Aerial crown-view tile of a tropical tree (Barro Colorado Island, Panama), acquired 20250217:
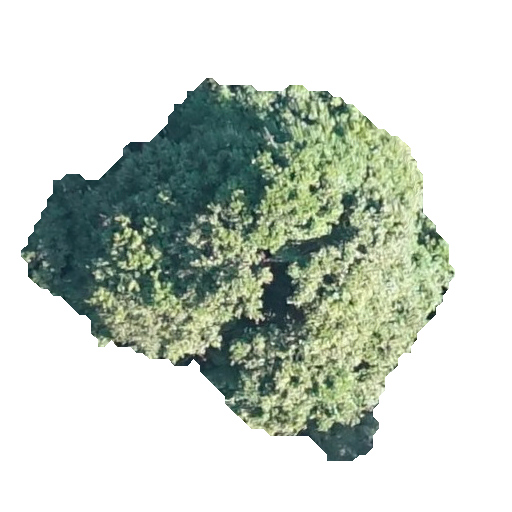
Species: Prioria copaifera
GBIF accepted scientific name: Prioria copaifera
Crown area: 148.889 m²